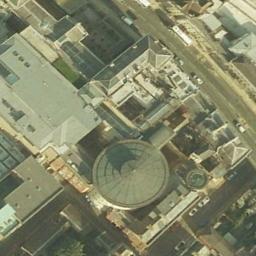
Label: church